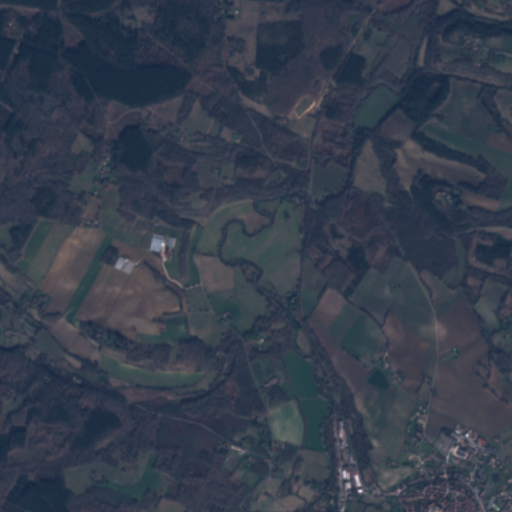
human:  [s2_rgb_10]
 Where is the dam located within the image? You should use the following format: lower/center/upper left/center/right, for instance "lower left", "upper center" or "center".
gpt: The dam is located in the center right of the image.
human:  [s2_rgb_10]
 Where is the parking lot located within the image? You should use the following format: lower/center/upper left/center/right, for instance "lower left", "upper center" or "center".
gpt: The parking lot is located in the lower right of the image.
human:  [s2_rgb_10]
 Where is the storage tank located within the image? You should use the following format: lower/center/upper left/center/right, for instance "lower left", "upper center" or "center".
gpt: The storage tank is located in the lower of the image.
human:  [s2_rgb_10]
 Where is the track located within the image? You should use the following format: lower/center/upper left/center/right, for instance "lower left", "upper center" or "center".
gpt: The track is located in the lower right of the image.
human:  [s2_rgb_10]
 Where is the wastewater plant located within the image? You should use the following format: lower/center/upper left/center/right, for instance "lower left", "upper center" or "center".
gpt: The wastewater plant is located in the lower center of the image.
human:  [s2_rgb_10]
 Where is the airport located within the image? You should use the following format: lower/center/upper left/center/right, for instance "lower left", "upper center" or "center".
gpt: There is no airport in the image.